Aerial crown-view tile of a tropical tree (Barro Colorado Island, Panama), acquired 20250915:
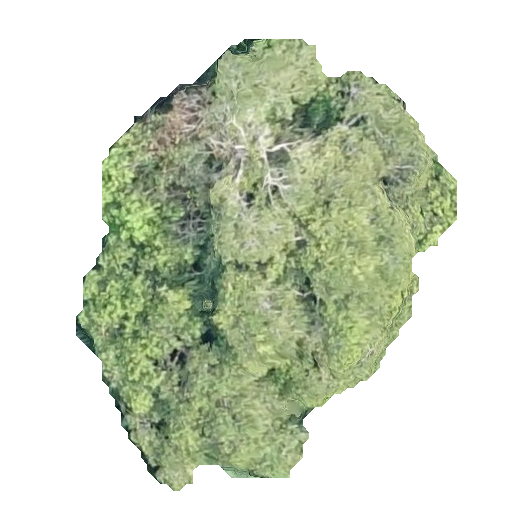
Species: Calophyllum longifolium
GBIF accepted scientific name: Calophyllum longifolium
Crown area: 164.796 m²